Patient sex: F
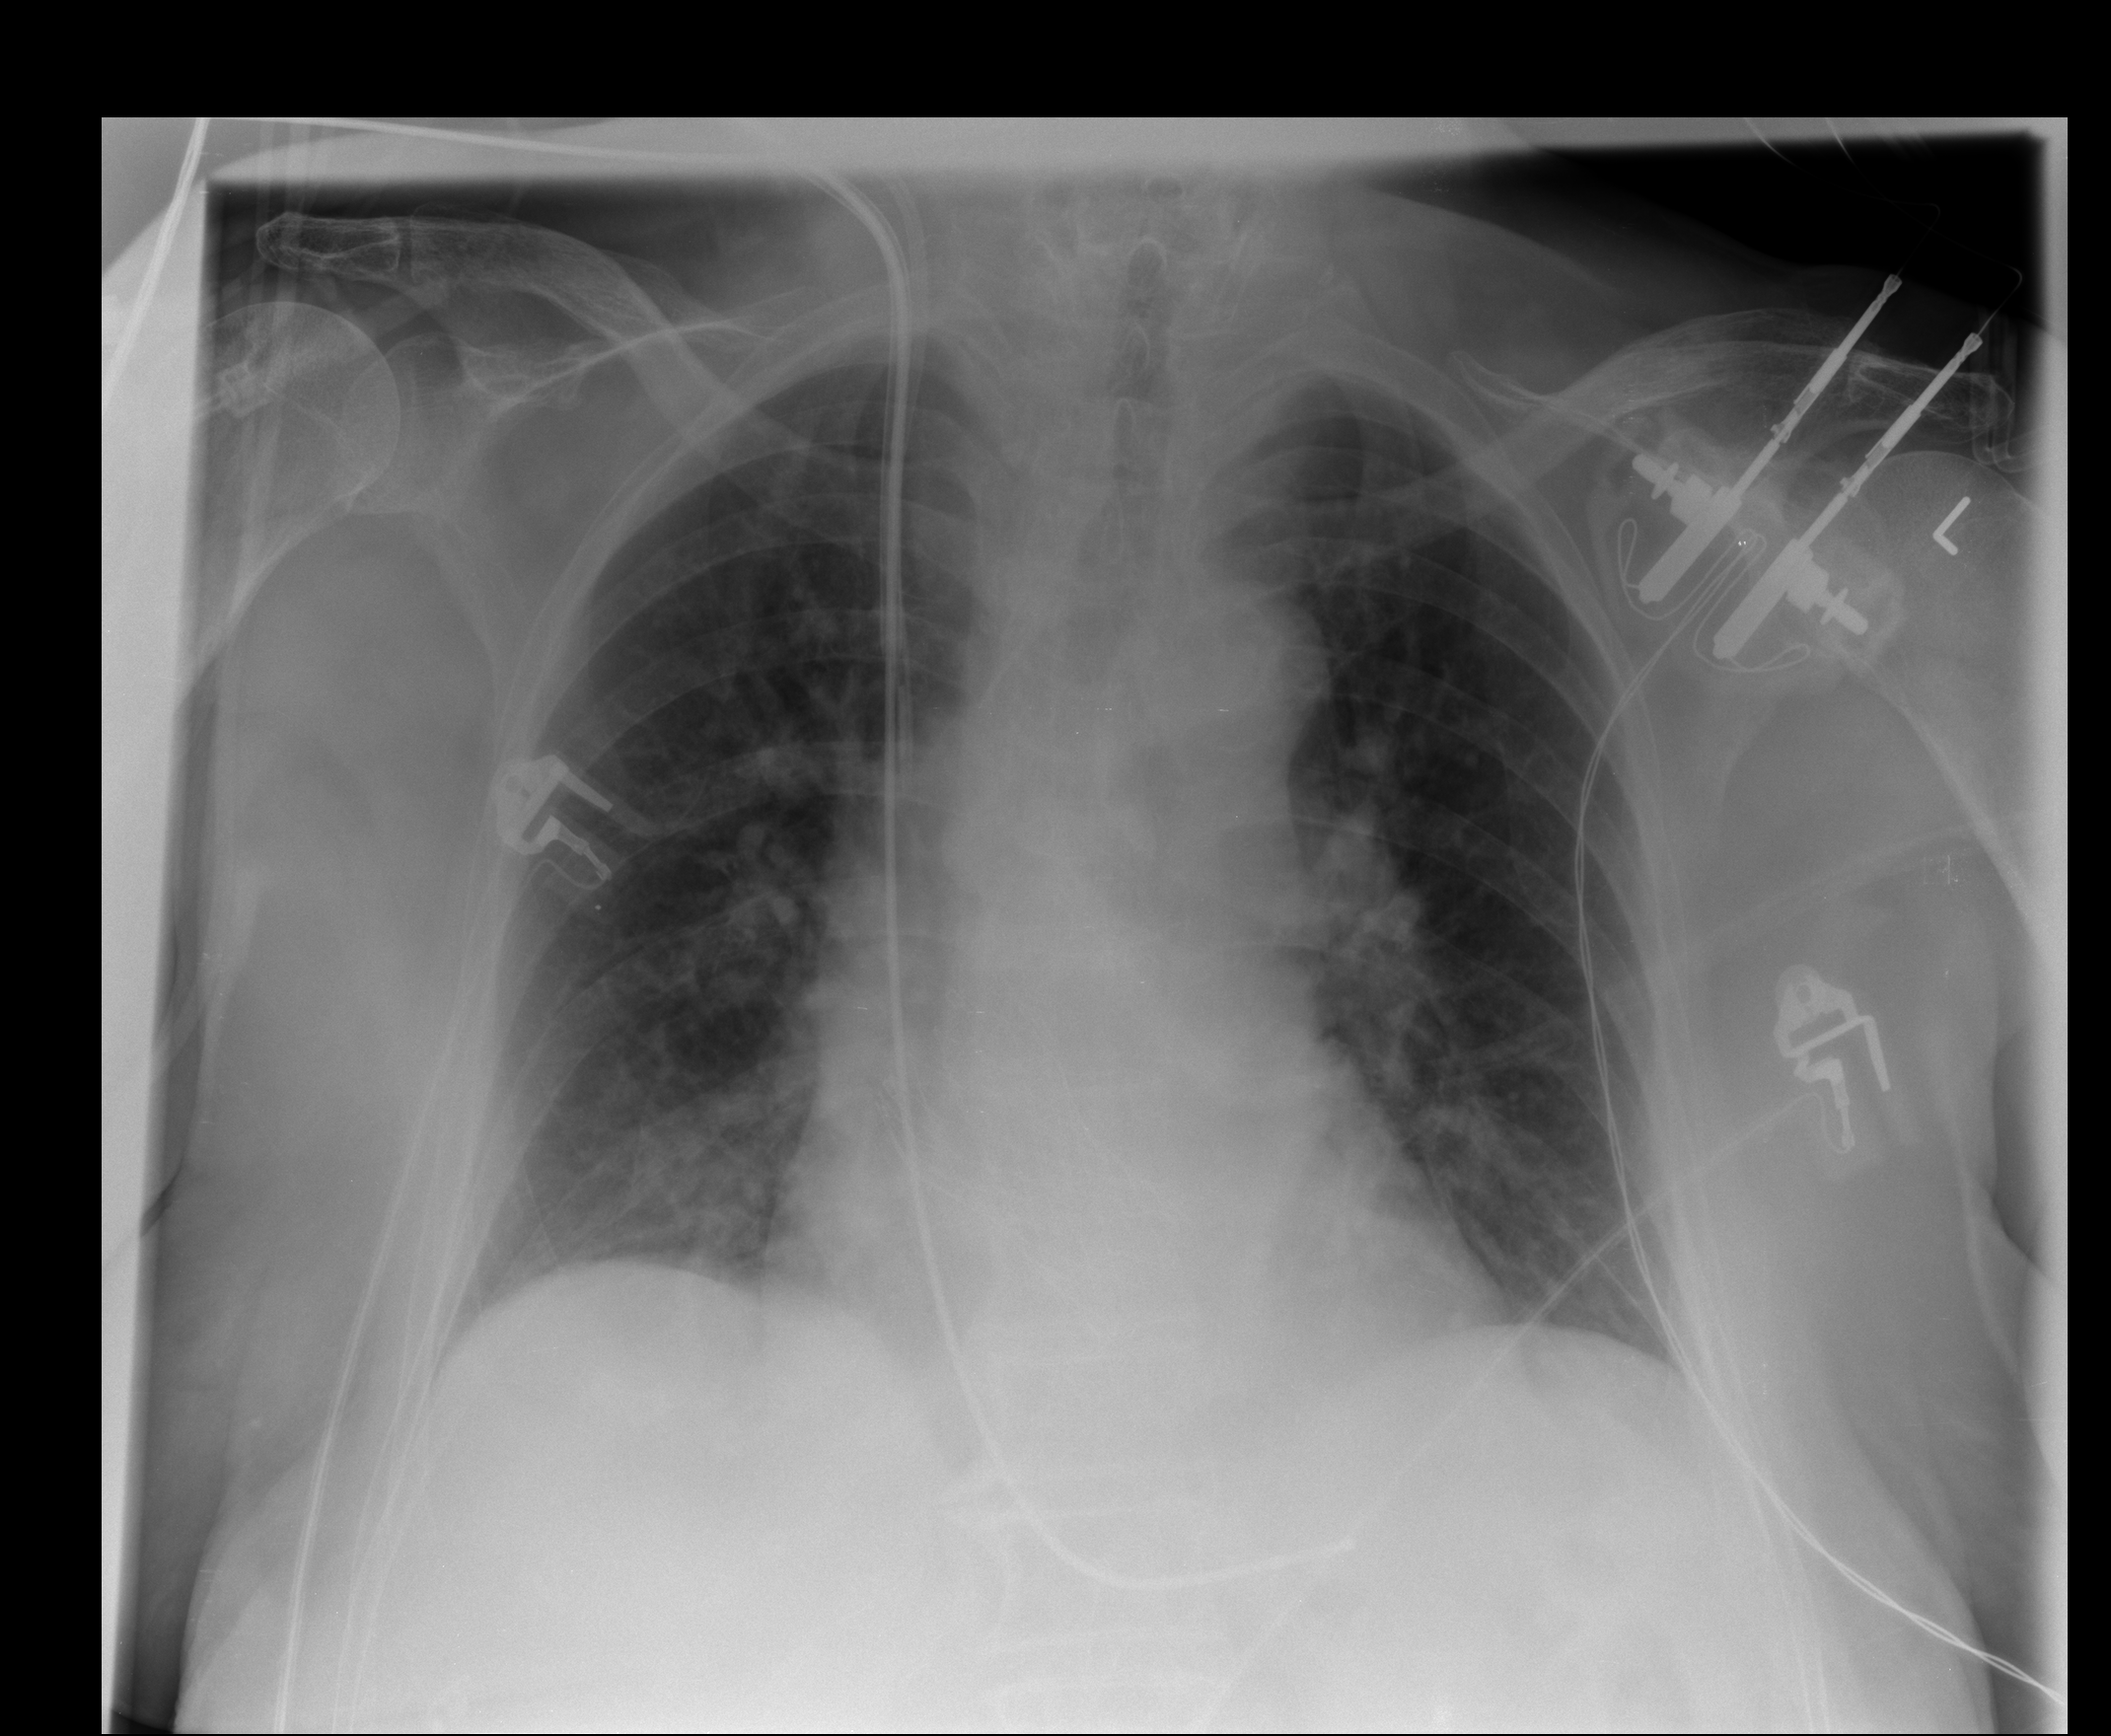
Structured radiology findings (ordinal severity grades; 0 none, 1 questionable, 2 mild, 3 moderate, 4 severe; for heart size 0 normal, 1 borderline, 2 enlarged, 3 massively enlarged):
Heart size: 1
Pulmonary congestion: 1
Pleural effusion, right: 0
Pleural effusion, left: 0
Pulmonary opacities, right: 2
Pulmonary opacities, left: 0
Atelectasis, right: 2
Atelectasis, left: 2